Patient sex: M
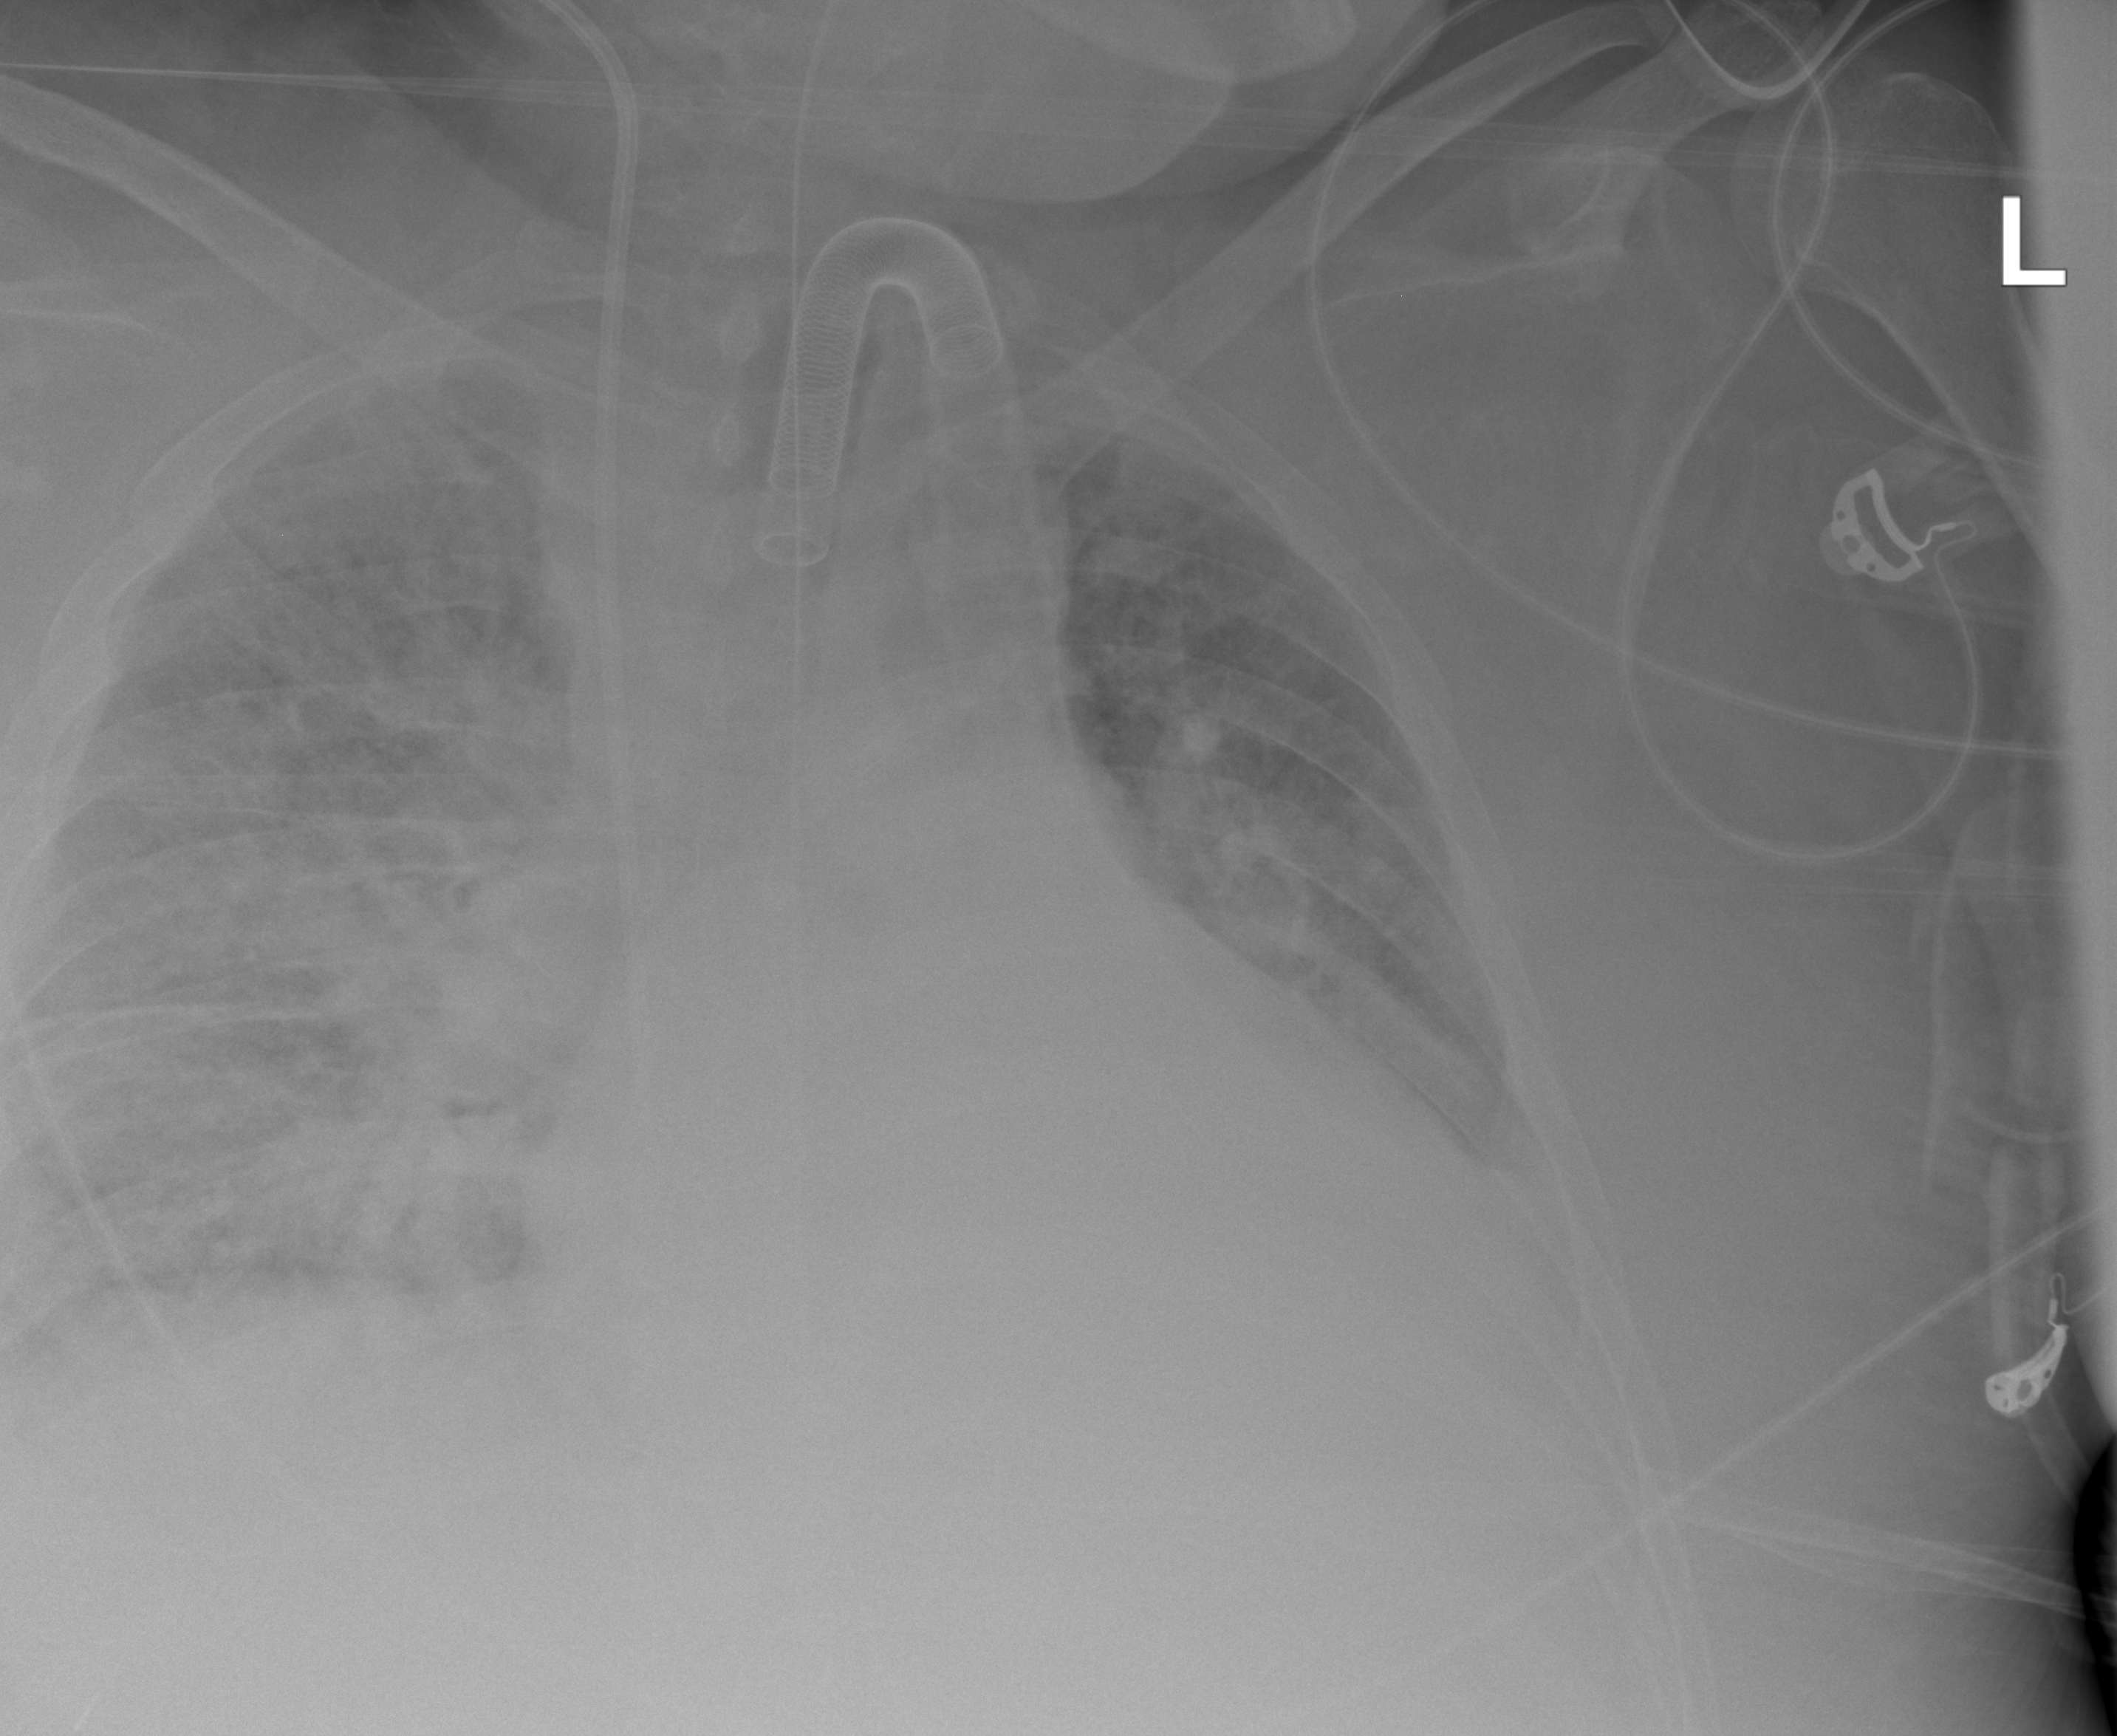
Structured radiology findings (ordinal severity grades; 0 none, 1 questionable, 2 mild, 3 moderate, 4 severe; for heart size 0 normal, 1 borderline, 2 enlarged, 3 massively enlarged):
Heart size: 2
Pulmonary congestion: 3
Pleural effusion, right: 2
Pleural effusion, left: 0
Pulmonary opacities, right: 3
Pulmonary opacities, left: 0
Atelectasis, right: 0
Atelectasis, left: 0